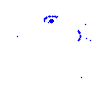
Particle: electron